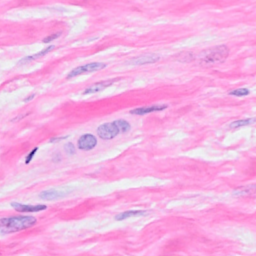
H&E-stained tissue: Breast